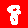
Digit: 8